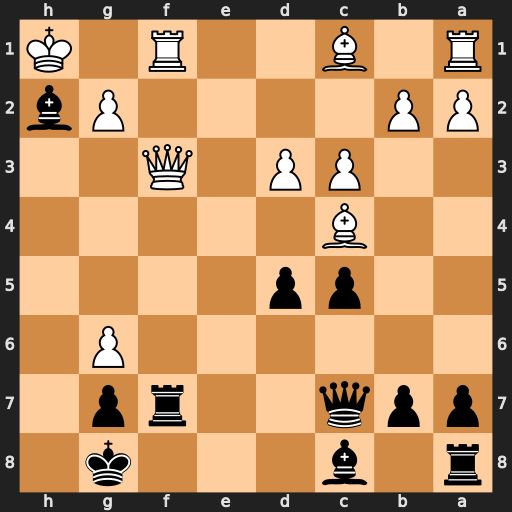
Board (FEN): r1b3k1/ppq2rp1/6P1/2pp4/2B5/2PP1Q2/PP4Pb/R1B2R1K
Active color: b
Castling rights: -
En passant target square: -
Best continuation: Rxf3 Bxd5+ Kh8